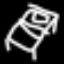
Label: bed